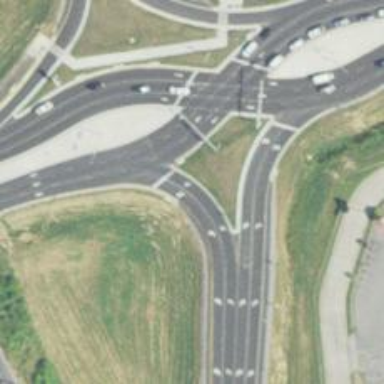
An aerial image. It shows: Motorway link at Diverging Diamond Interchange (DDI).